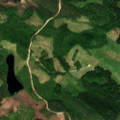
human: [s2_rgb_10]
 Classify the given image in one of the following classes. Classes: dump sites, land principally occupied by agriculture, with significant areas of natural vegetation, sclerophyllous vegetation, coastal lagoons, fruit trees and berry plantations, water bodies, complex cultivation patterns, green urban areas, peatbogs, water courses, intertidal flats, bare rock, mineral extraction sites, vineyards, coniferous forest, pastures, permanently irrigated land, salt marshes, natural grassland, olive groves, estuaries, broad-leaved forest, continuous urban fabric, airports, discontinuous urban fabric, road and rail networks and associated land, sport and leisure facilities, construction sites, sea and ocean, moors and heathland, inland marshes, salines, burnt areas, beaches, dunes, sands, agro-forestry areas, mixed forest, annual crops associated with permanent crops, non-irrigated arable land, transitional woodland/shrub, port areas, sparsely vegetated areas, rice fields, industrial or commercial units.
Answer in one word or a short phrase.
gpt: coniferous forest, mixed forest, transitional woodland/shrub